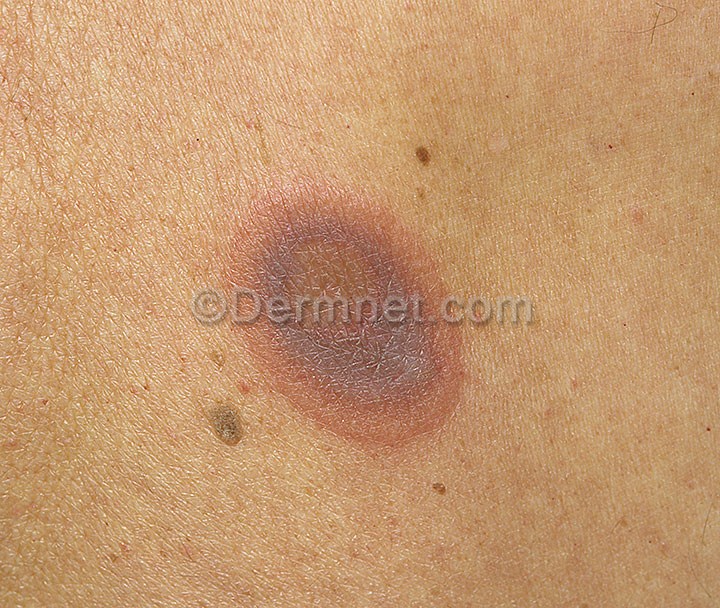
Disease: Exanthems and Drug Eruptions